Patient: sex M, age 58
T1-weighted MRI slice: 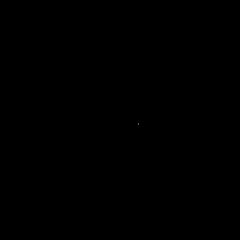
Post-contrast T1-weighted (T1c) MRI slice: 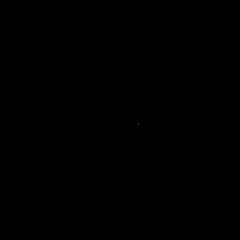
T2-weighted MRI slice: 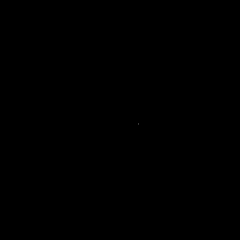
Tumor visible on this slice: no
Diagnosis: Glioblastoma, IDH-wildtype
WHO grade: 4